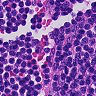
Metastatic tissue present: no